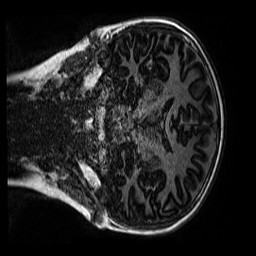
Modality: MP2RAGE
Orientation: coronal
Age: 10
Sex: female
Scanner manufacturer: siemens
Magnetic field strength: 3 T
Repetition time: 4 s
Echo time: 0.00299 s